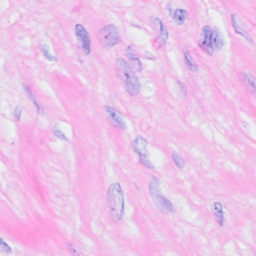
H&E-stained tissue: Breast